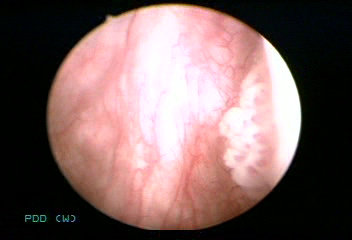
Modality: WLC
Class: Malignant
Subclass: LowGradePapillary
Lesion: L1
Stage: Ta
Morphology: Papillary
Bladder cancer association: Yes
Annotated structures: Tumor